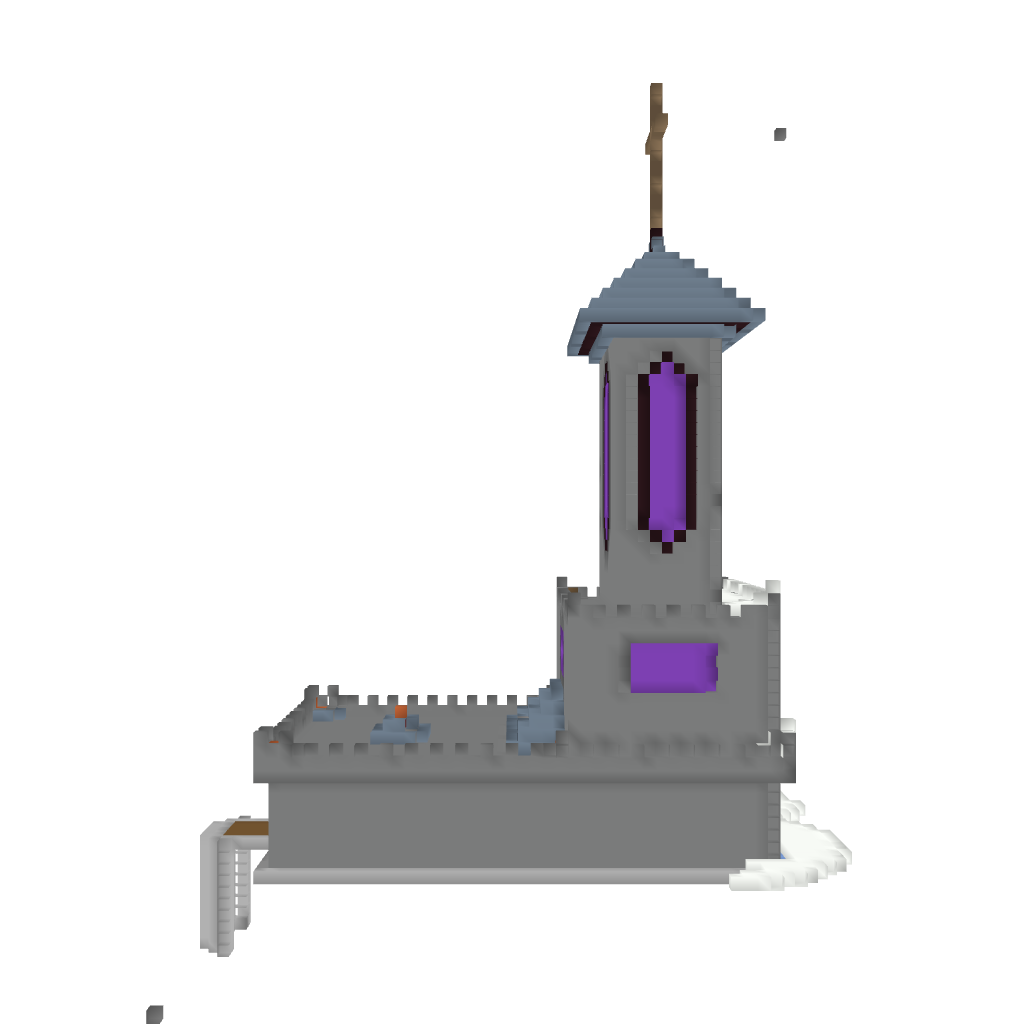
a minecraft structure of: Divine Church in the Sky